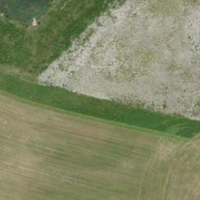
EUNIS habitat code: 56
Species observed at this site:
Phaneroptera falcata
Chorthippus brunneus